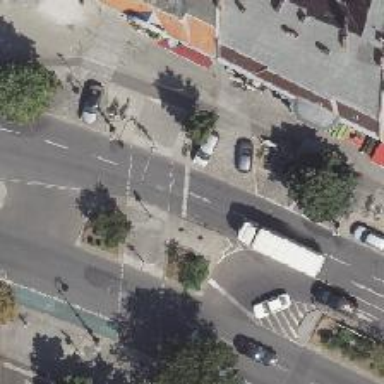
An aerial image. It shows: Road crossing with traffic signals.